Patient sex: F
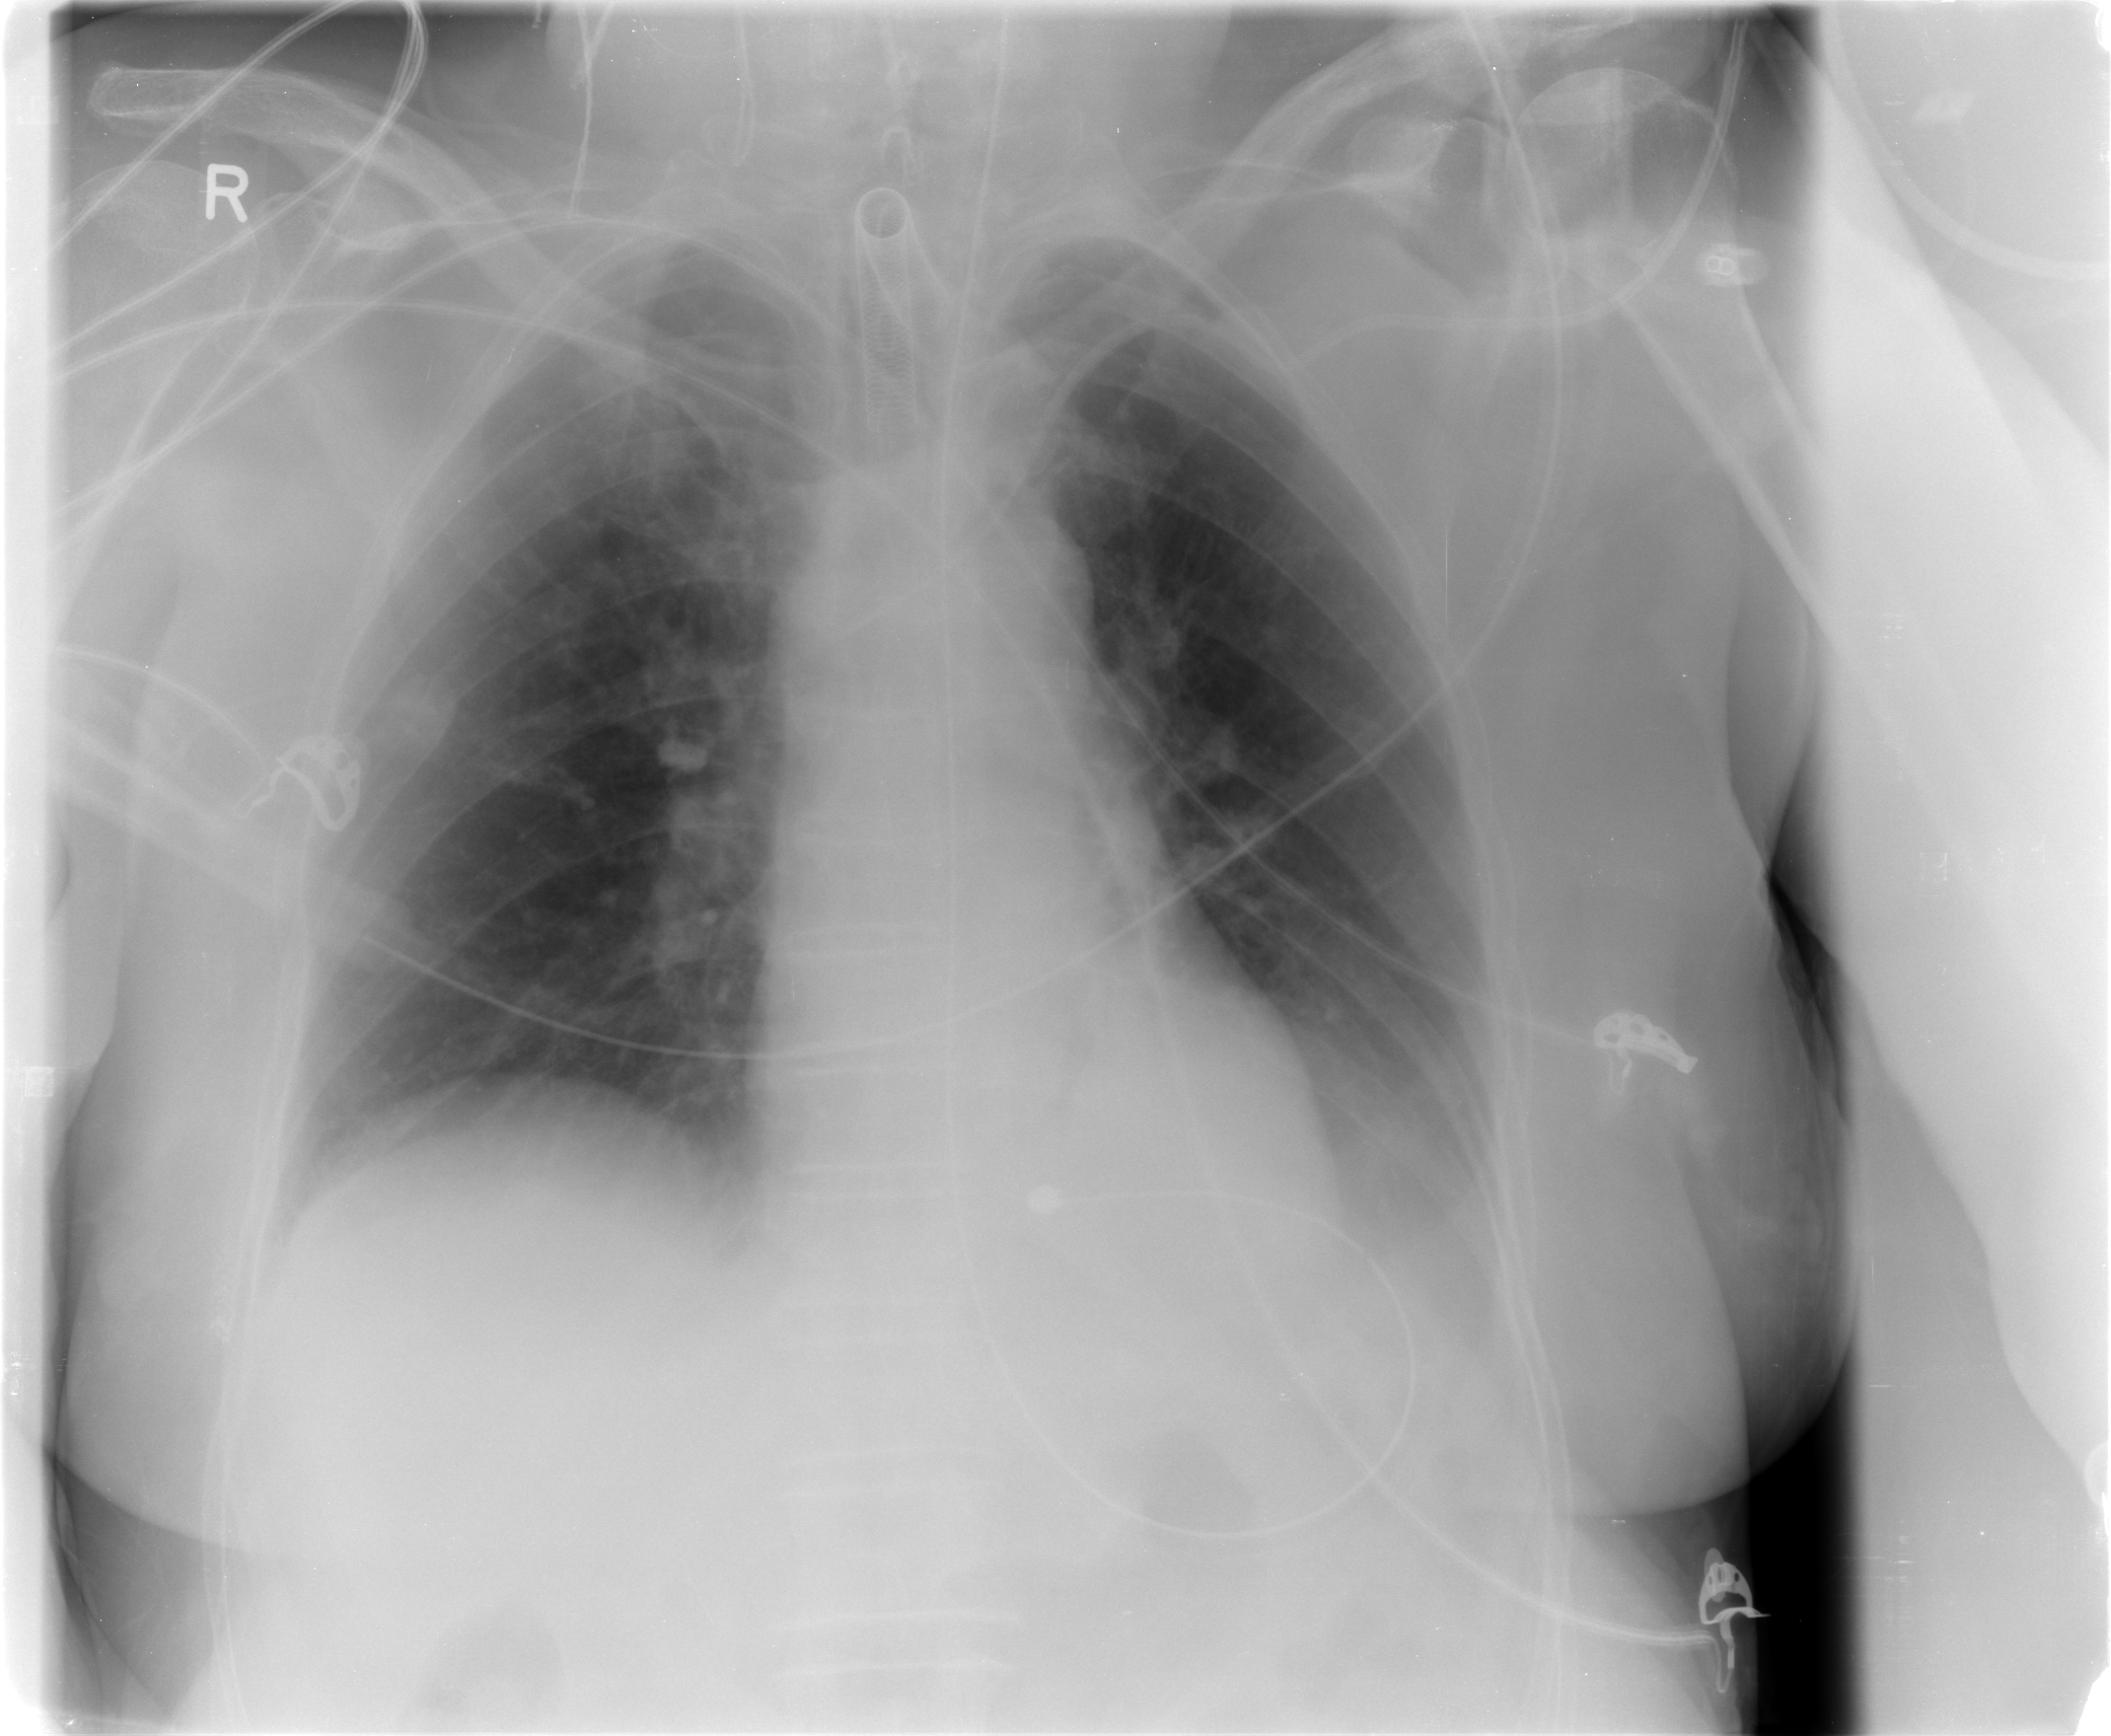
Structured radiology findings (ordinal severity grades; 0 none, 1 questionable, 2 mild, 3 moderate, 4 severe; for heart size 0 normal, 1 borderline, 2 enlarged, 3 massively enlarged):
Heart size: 0
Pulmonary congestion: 0
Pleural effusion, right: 0
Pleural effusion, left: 2
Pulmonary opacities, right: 0
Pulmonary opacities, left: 0
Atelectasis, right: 0
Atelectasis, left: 0